Question: For some reason, my Genymotion Galaxy S3 emulator missing a phone icon. Has anyone else had this issue and has a solution?
Thanks.
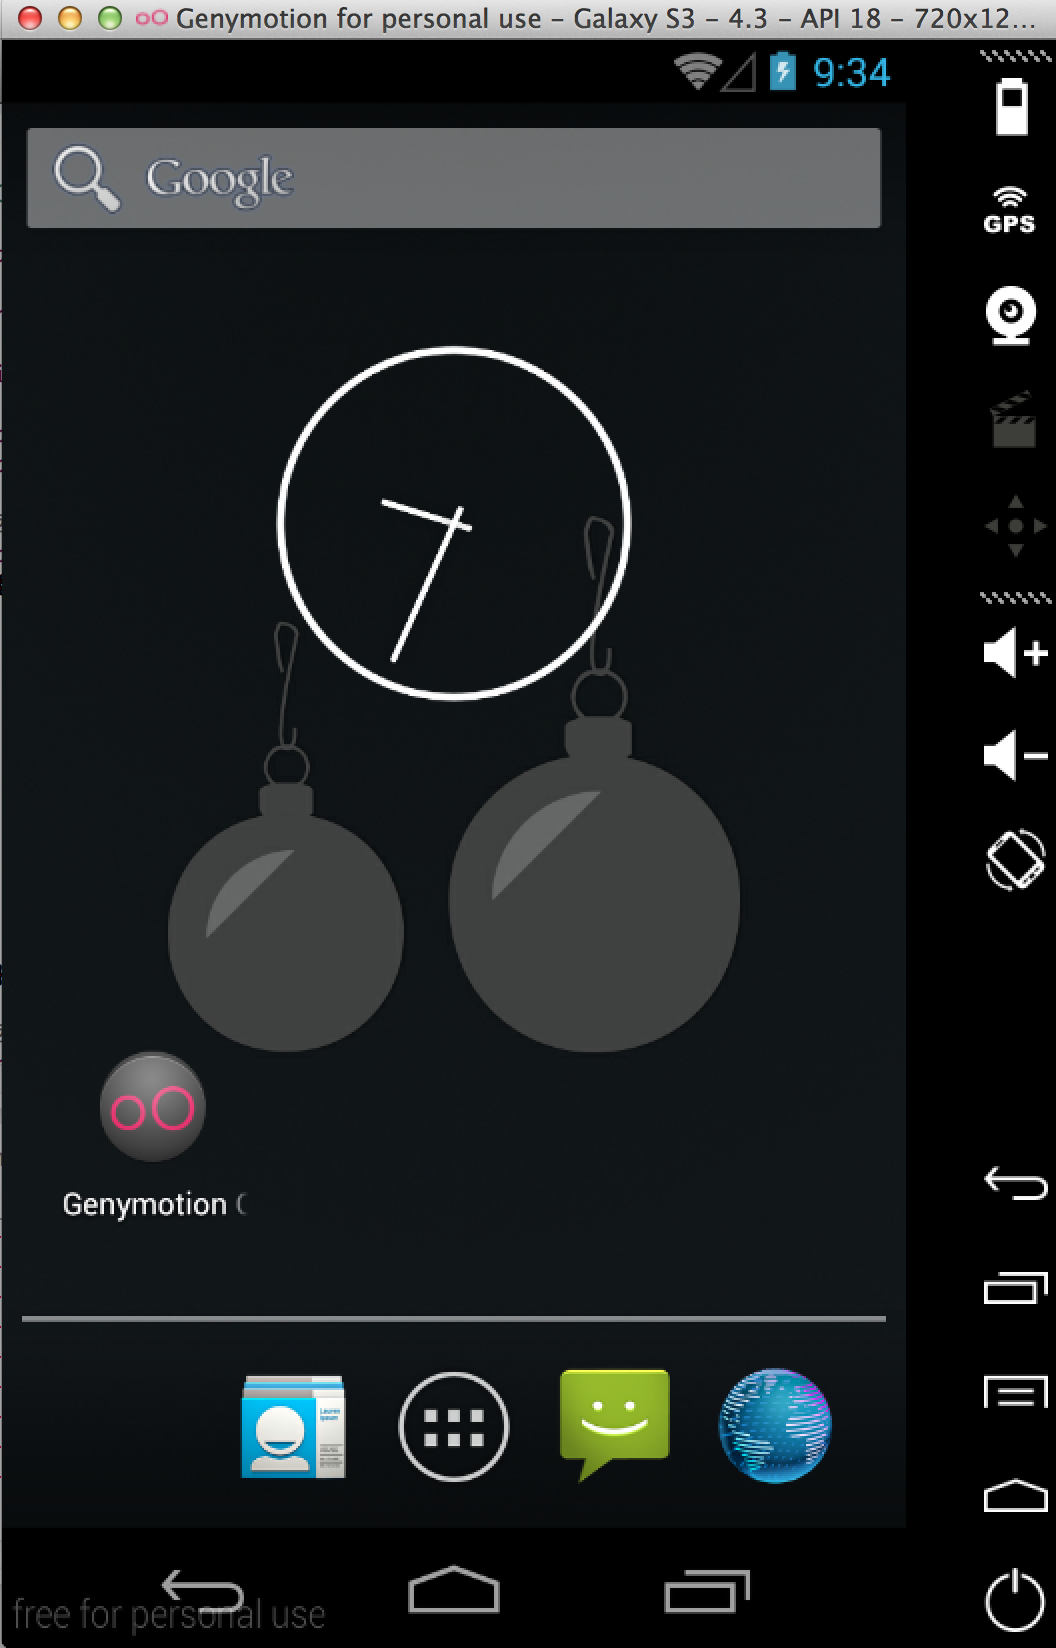
Answer: Genymotion emulator does not still support phone call emulation. This is the reason why there is no phone icon.
No doubt it could come further but I don't know when.